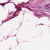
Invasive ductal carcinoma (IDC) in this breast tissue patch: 0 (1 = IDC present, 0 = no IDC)